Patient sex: F
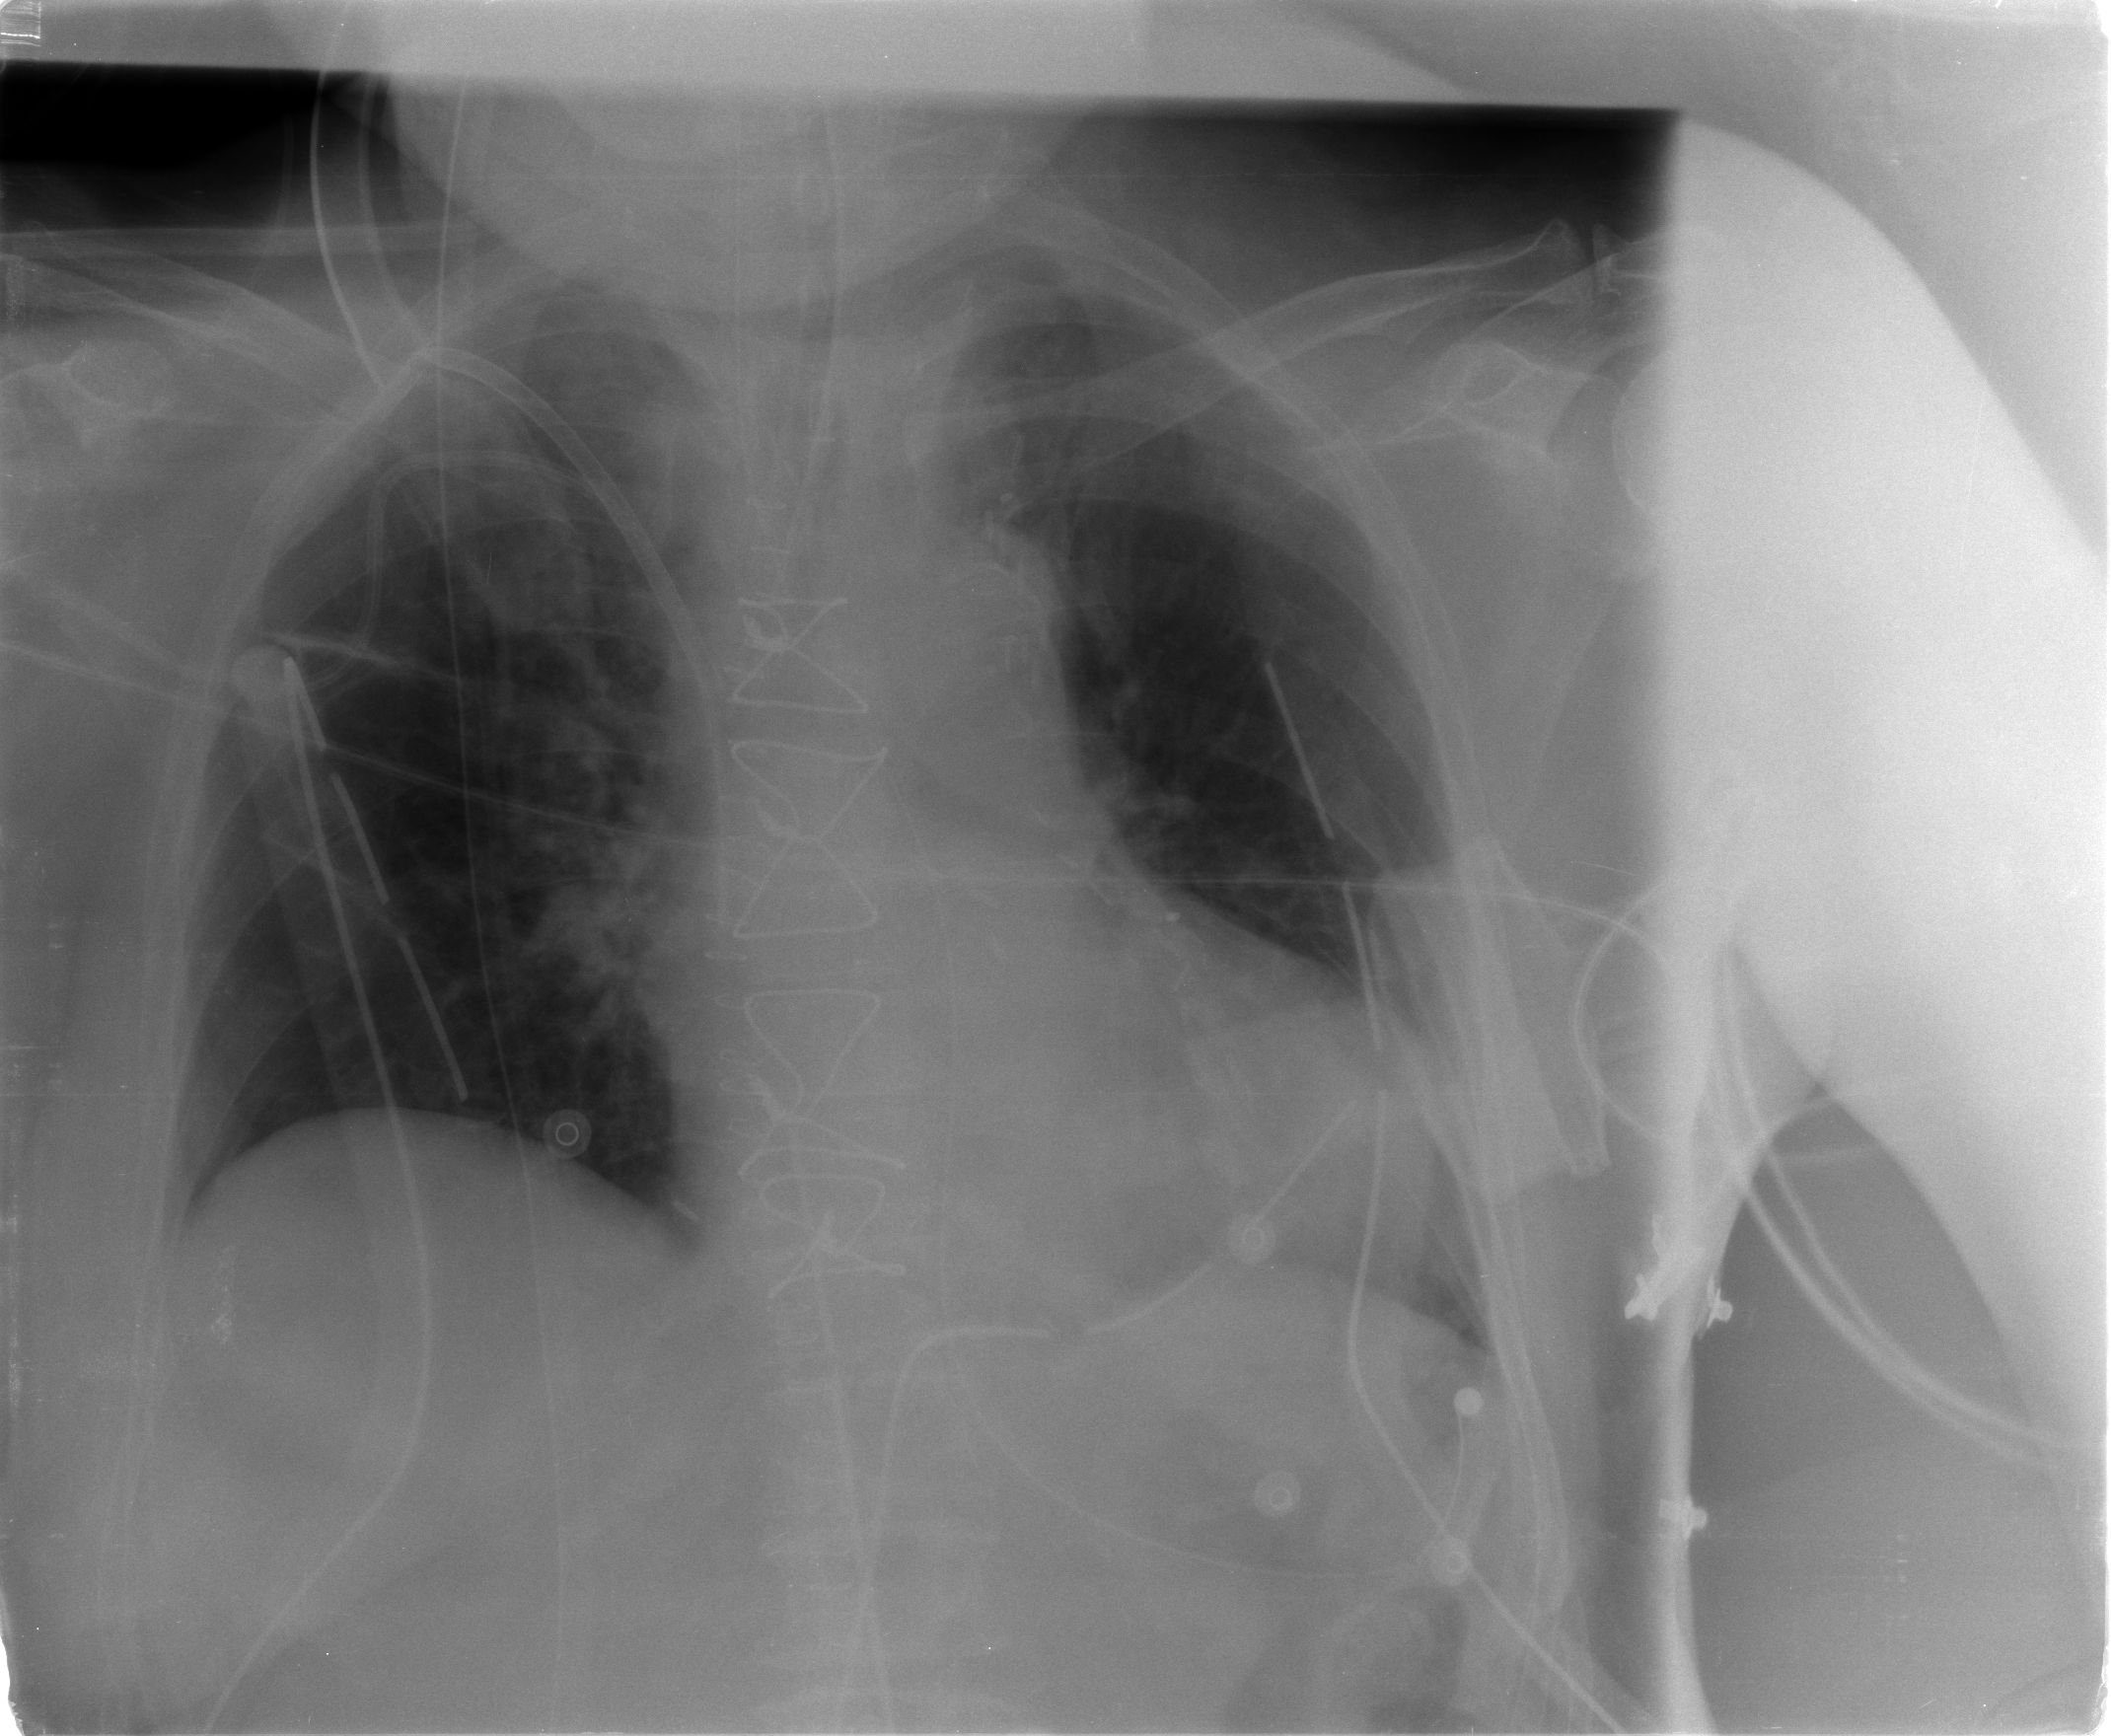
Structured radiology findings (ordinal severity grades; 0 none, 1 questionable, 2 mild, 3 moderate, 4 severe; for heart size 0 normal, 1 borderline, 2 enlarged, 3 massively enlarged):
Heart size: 2
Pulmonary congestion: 1
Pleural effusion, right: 0
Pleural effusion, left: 0
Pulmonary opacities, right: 0
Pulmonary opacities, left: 0
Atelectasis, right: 0
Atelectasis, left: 1